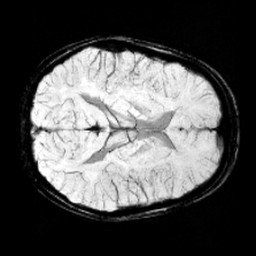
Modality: minIP
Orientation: axial
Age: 13
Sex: male
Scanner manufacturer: siemens
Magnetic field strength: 3 T
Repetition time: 0.027 s
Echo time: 0.02 s